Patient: sex F, age 36
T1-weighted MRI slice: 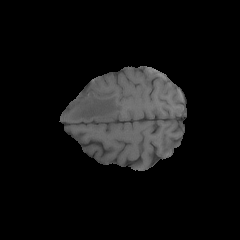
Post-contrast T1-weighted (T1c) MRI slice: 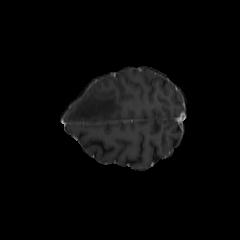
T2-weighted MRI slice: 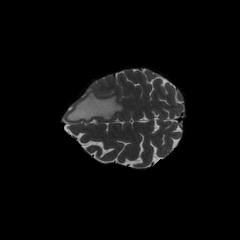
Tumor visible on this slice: yes
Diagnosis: Glioblastoma, IDH-wildtype
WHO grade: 4